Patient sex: M
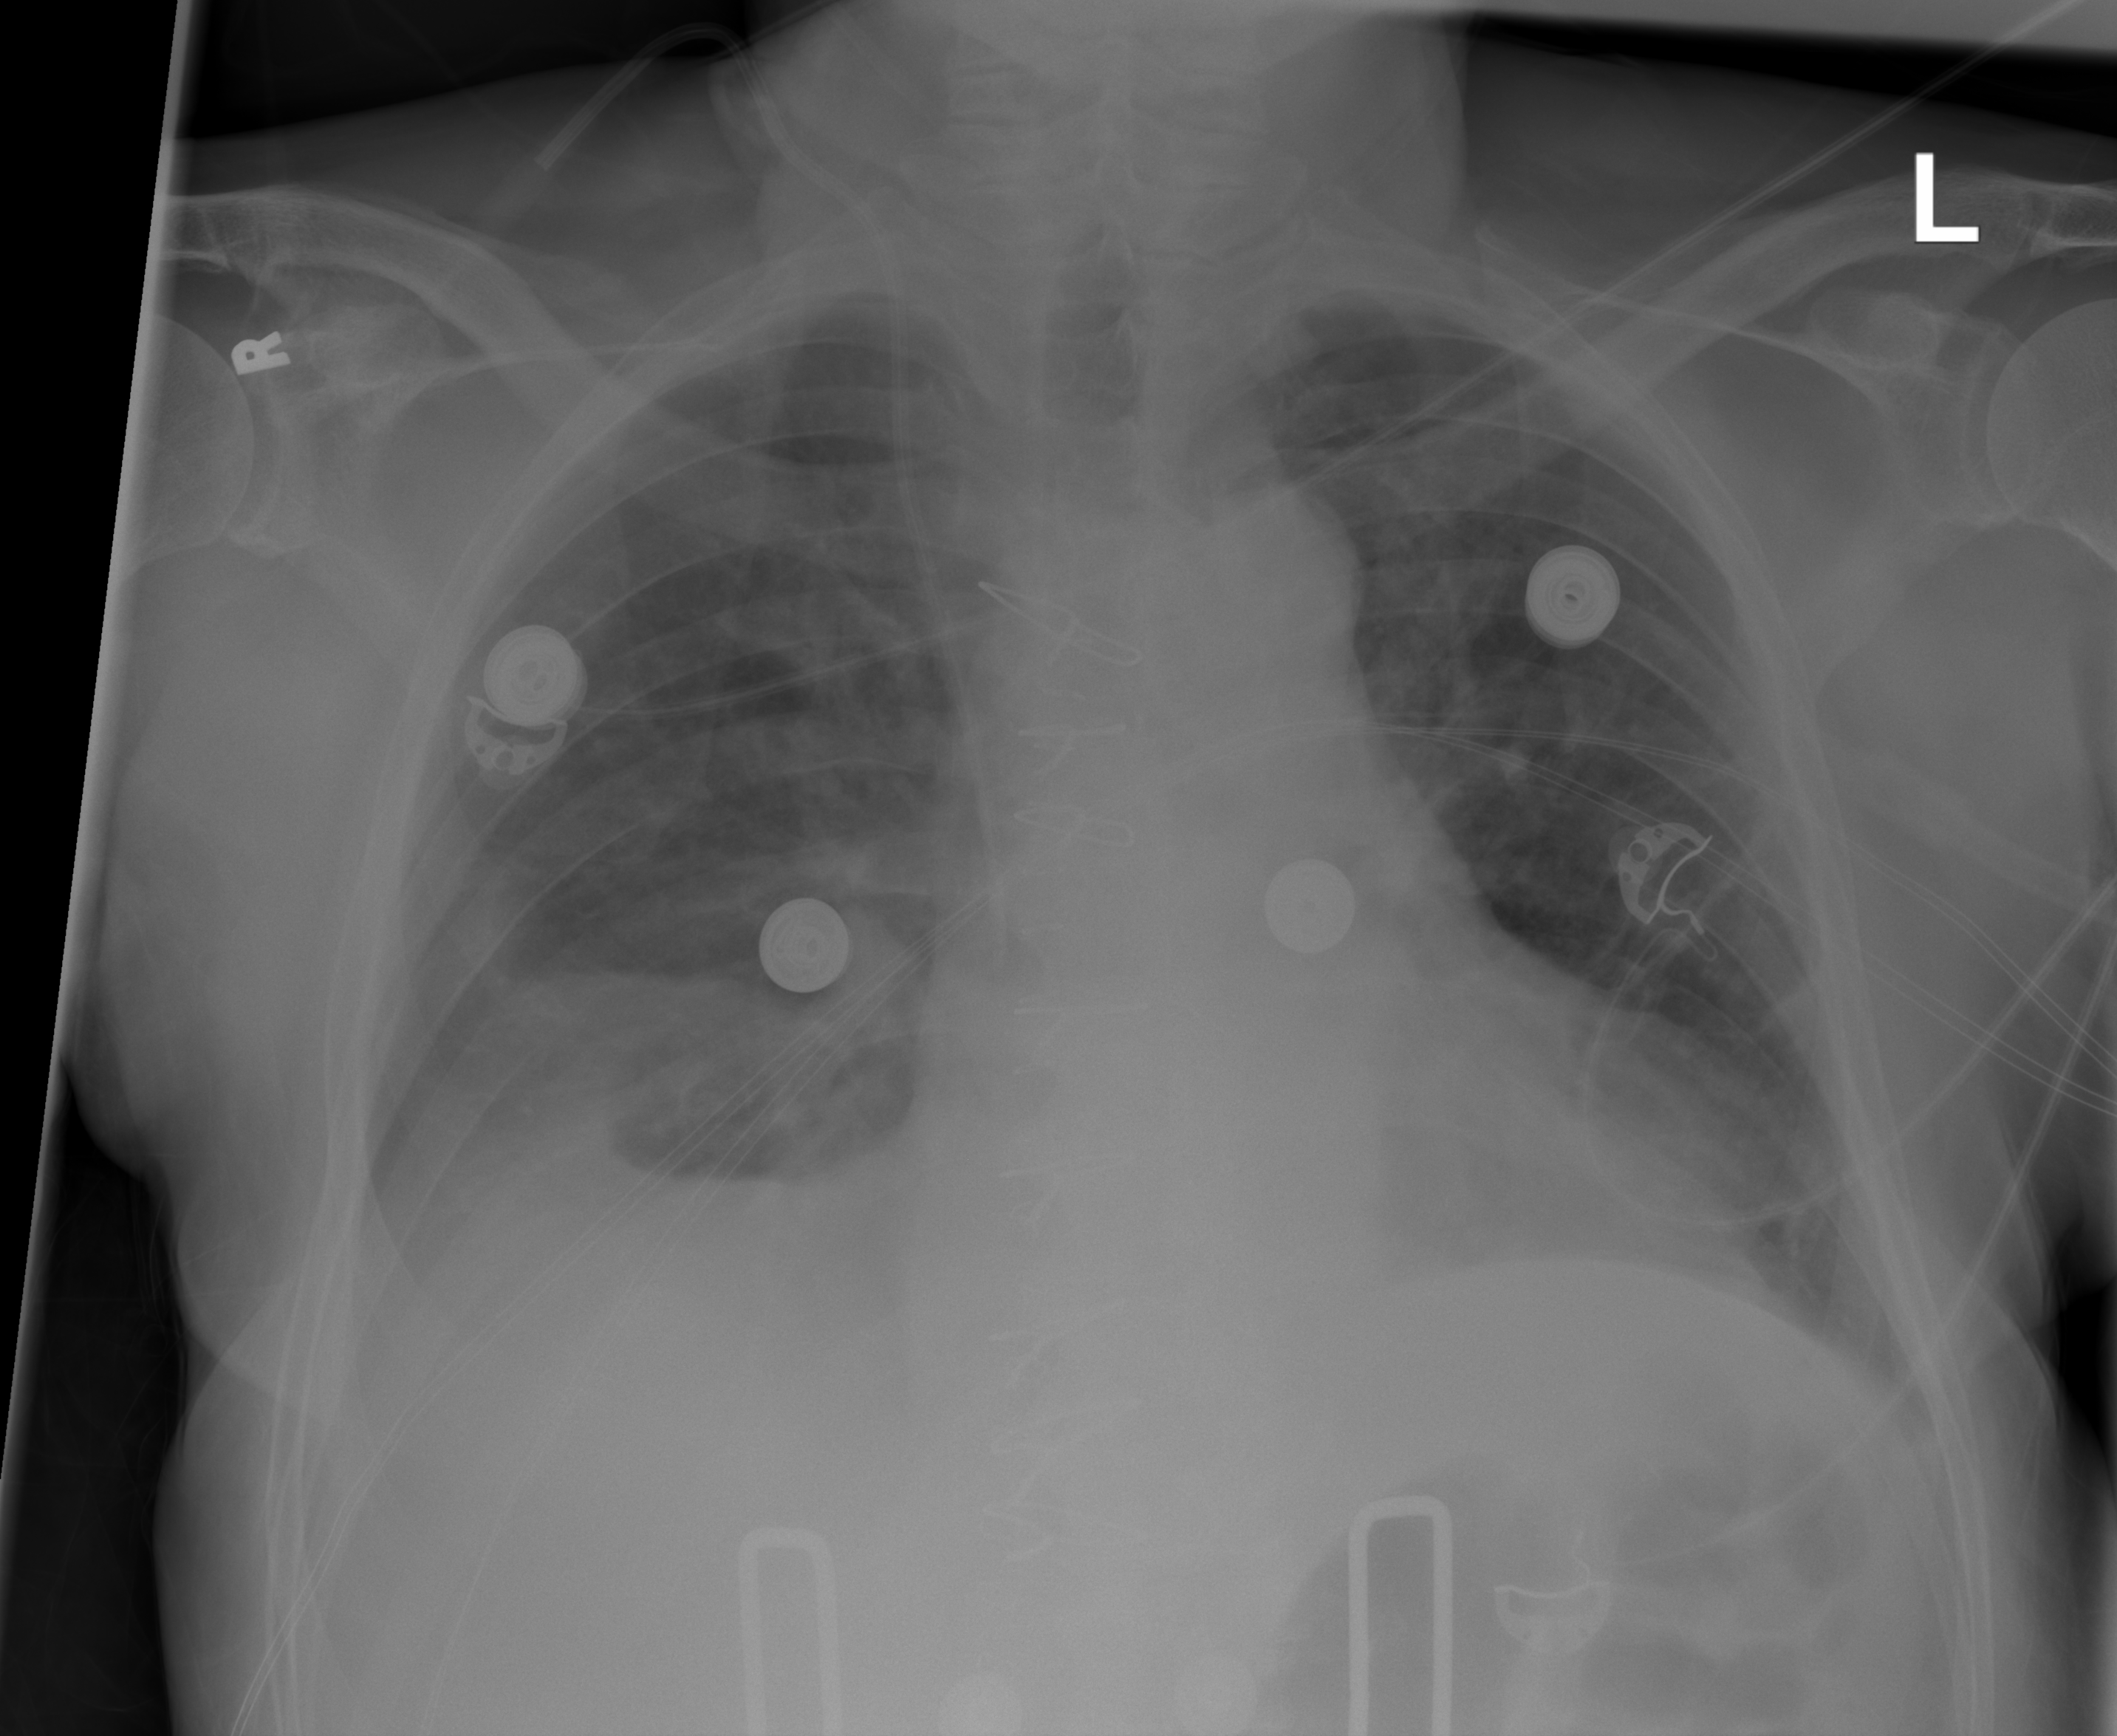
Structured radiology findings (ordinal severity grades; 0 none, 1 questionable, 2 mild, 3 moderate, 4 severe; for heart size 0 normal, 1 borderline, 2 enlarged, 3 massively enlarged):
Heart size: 2
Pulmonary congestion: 0
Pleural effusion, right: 3
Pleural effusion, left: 0
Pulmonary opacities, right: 2
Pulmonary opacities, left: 0
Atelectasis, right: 3
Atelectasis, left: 2